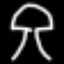
Label: mushroom